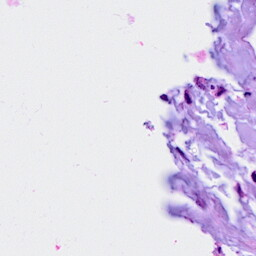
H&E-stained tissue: Breast